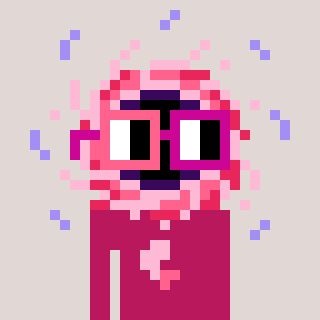
a pixel art character with square pink and red glasses, a blackhole-shaped head and a darkpink-colored body on a warm background